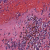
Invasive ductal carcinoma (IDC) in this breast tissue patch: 0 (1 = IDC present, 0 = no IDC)